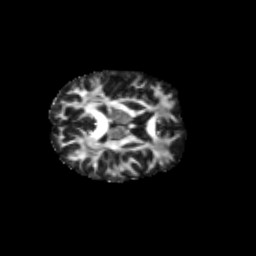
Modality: FA
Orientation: axial
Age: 37
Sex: female
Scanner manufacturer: siemens
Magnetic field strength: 3 T
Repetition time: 1.8 s
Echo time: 0.07 s